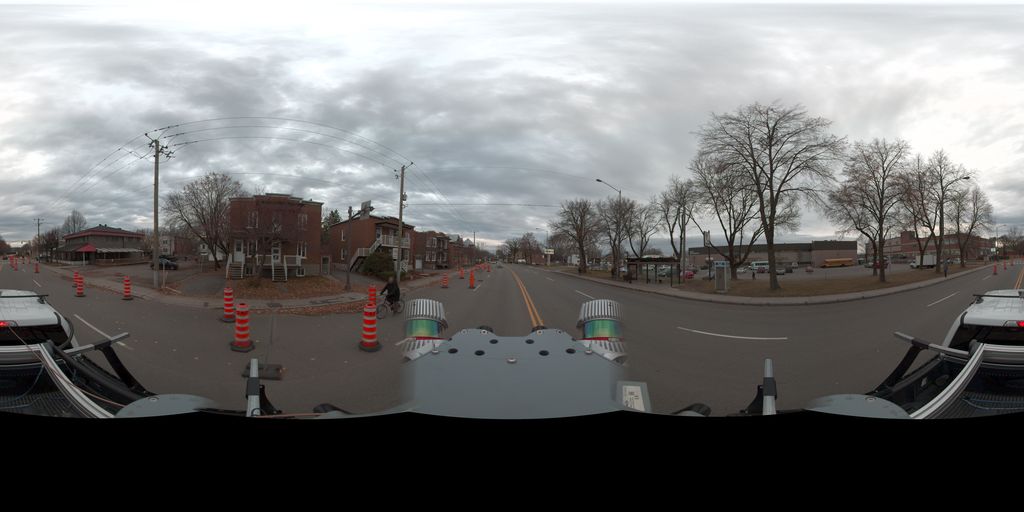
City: quebec_city